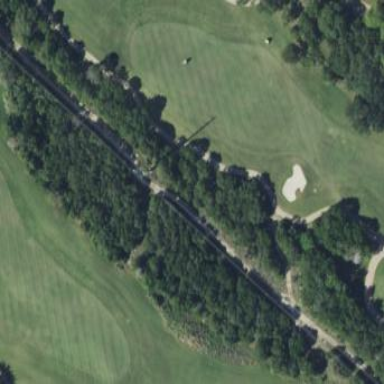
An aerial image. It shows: Golf rough area.